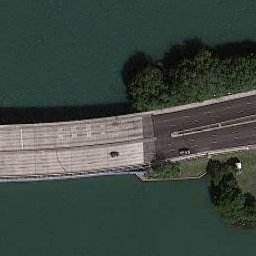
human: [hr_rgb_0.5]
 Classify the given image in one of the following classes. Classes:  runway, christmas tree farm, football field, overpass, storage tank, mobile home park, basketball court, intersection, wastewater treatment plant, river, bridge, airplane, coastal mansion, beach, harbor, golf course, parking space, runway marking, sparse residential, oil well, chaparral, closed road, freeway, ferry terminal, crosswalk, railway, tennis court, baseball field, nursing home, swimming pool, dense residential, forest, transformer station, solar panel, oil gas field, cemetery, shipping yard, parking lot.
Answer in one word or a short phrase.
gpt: bridge